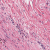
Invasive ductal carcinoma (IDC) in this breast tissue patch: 0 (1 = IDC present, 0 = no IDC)